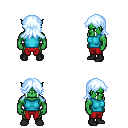
a pixel art fantasy rpg character, male body template, orc, green skin, teal sleeveless shirt, red pants, white cyan loose hair, black shoes, four views (front, back, left, right), 2x2 character sprite sheet, small pixel art, hard edges, no anti-aliasing